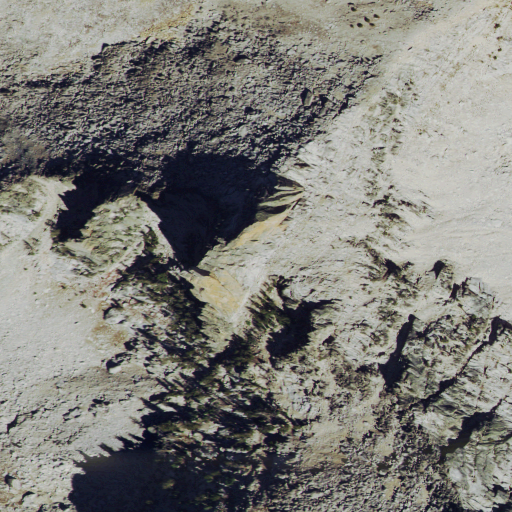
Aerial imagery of mountain in Idaho named North Raker containing grassland, barren land, snow, and open water